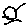
Label: sun